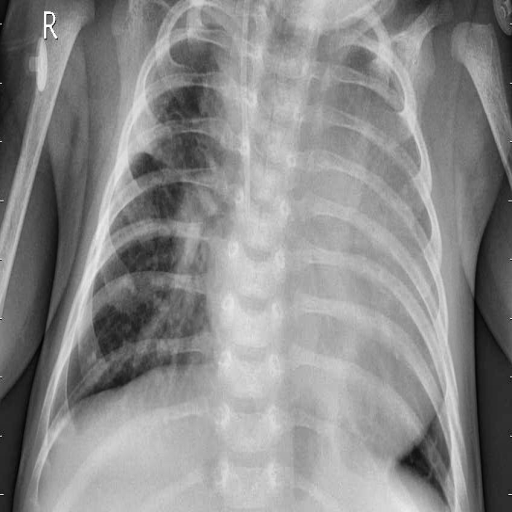
Finding: PNEUMONIA